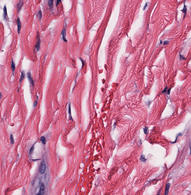
Tumor epithelial tissue: no
Tumor-associated stroma tissue: yes
Normal tissue: no